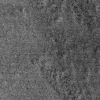
Atmospheric dust classification: not_dusty